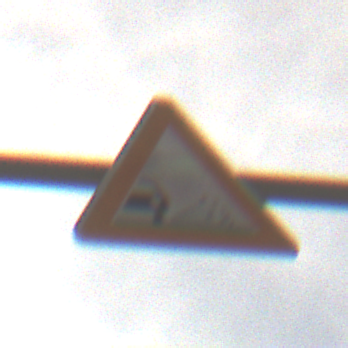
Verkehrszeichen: SplittSchotter
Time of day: MorningAfternoon
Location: Outdoor (Urban)
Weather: PartlyCloudy
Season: NotSpecified
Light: Natural